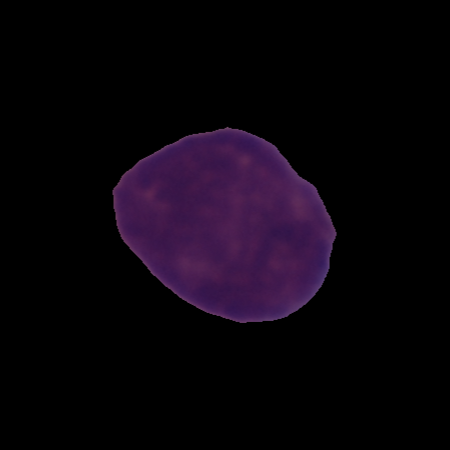
Label: cancer